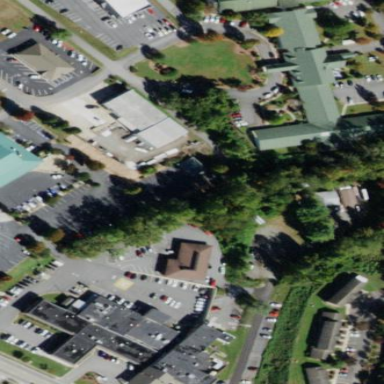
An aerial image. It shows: Nursing home building.